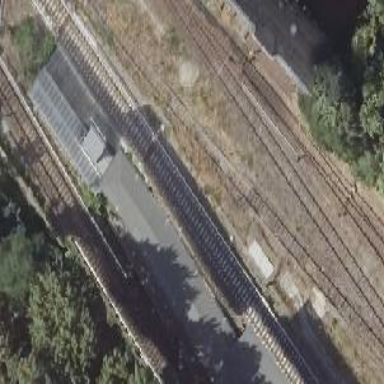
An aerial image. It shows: There is light rail electrified railway with embankment.